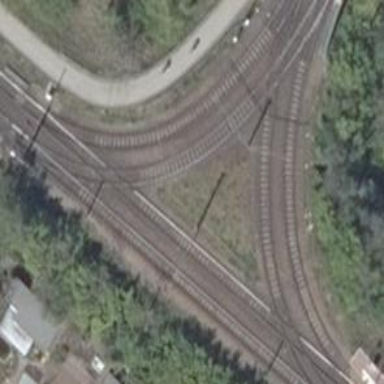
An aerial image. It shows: Tram railway yard with electrified contact lines.